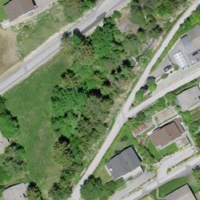
EUNIS habitat code: 55
Species observed at this site:
Sesia apiformis
Tussilago farfara